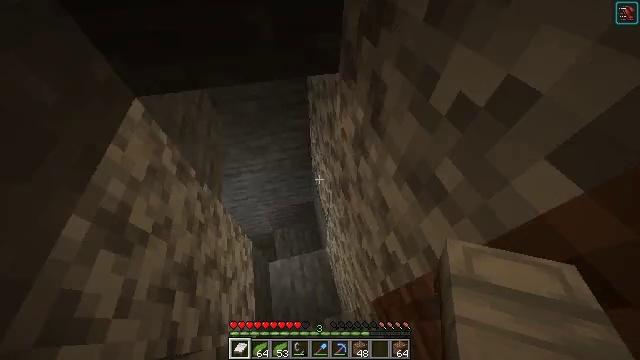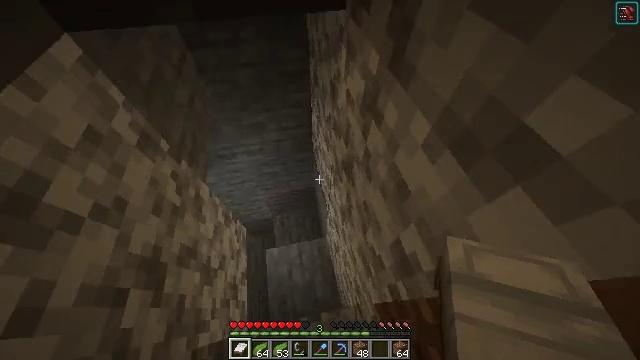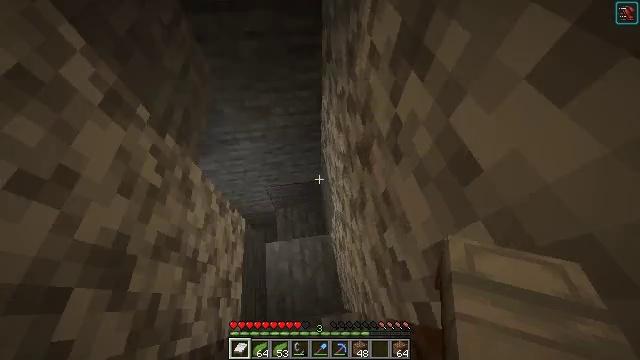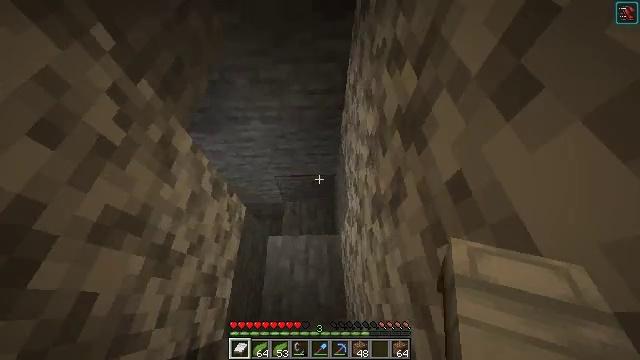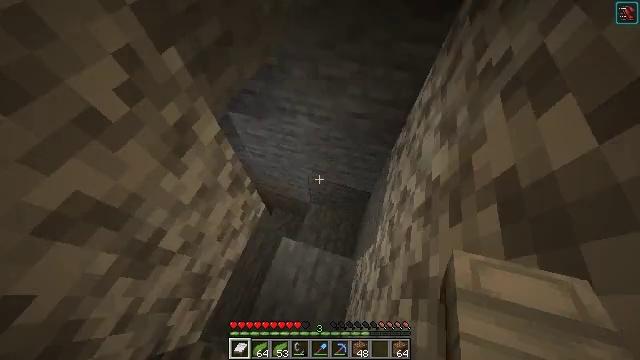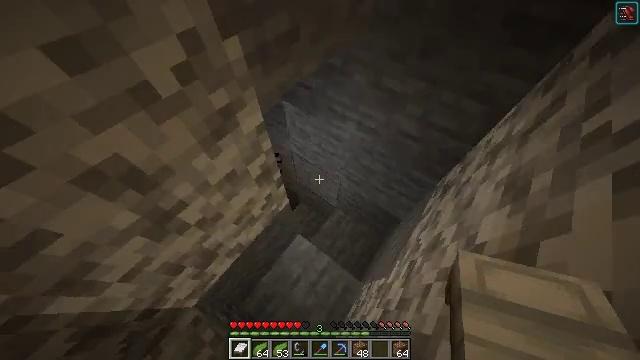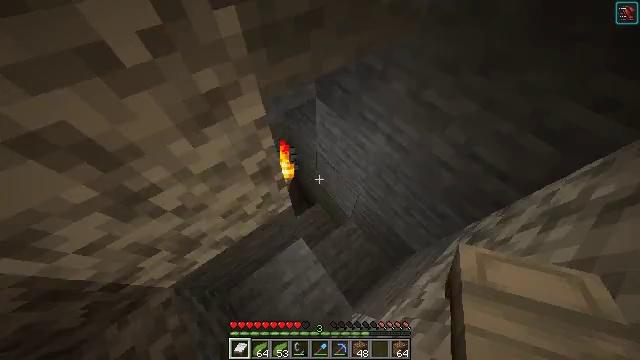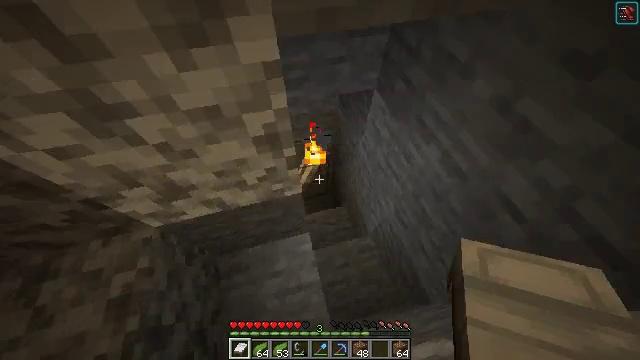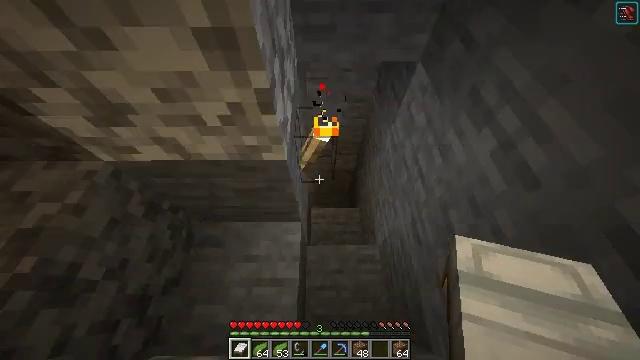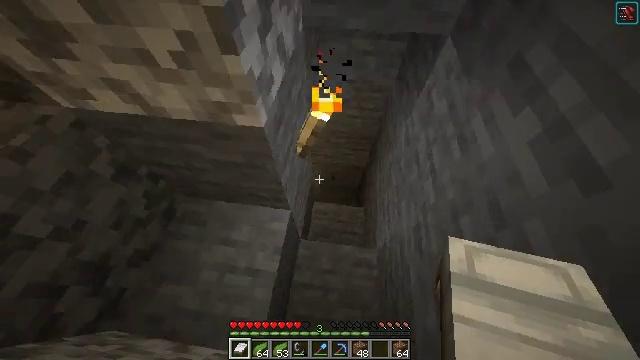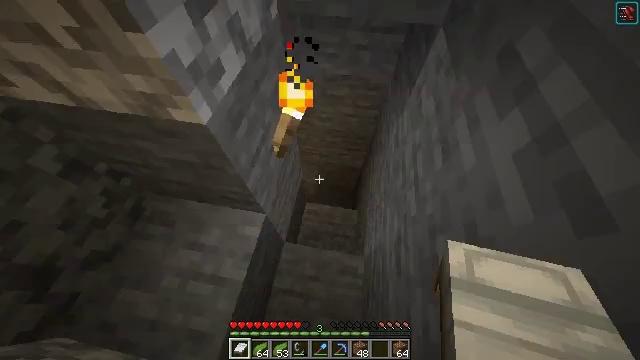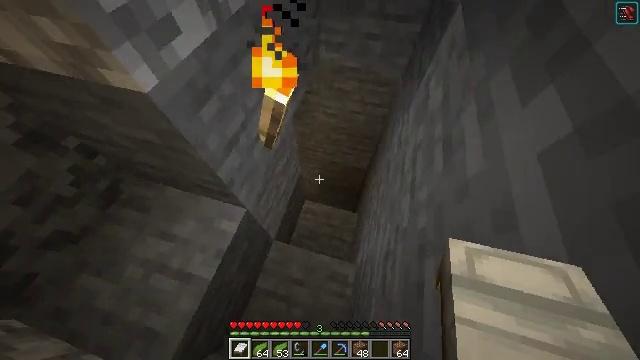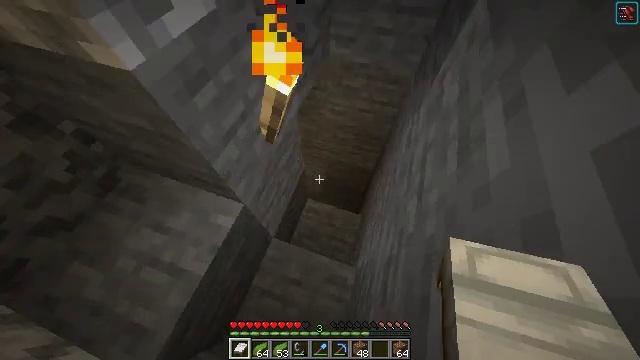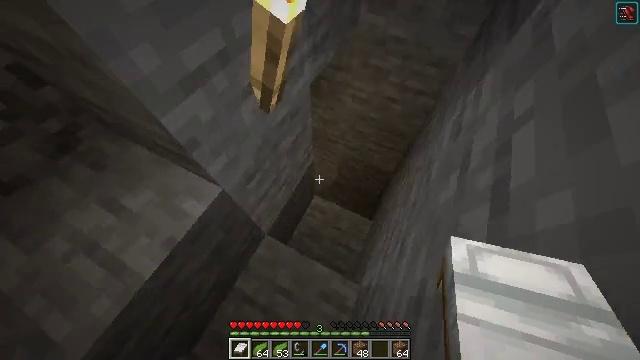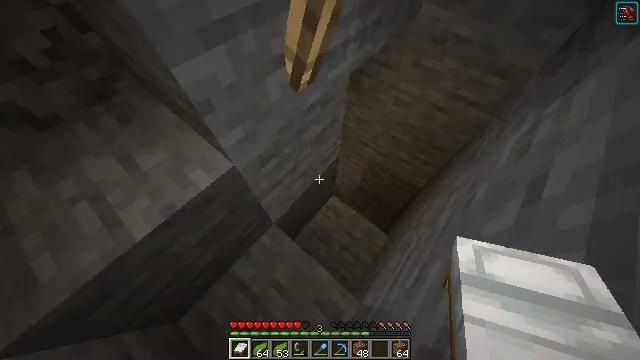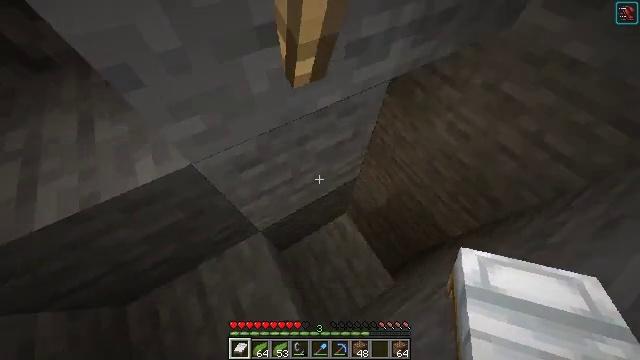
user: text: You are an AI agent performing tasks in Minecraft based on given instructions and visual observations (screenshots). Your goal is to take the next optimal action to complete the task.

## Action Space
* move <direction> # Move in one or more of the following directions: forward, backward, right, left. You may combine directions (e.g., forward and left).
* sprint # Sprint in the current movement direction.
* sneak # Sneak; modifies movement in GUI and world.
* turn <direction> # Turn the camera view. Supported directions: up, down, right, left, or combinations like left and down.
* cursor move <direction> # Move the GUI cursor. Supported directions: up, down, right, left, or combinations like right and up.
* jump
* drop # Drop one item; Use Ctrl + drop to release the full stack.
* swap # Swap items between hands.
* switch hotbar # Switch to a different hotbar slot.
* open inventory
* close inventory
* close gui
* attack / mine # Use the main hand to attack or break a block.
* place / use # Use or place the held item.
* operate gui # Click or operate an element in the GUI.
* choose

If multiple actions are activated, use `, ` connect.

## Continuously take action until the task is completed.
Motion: motion action
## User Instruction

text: Kill the slime.
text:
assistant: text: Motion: move forward and move right, turn left and down
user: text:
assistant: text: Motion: move forward and move right, turn left and down
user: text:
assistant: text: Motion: move forward and move right, turn left
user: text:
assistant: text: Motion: move forward and move right, turn left
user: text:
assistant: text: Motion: move forward and move right, turn left
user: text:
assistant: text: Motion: move forward and move right, turn left
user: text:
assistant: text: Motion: move forward and move right, turn left
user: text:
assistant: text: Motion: move forward and move right, turn left
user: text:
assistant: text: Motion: move forward and move right, turn left
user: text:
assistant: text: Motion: move forward and move right, turn left
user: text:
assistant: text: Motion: move forward and move right, turn left
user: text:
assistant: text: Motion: move forward and move right, turn left
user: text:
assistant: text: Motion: move forward and move right, turn left
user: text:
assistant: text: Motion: move forward and move right, turn left
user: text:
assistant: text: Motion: move forward and move right, turn left
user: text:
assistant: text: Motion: move forward and move right, turn left and up
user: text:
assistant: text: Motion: move forward and move right, turn left and up
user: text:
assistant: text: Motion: move forward and move right
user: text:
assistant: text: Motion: move forward and move right
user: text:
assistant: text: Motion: move forward and move right, turn right and down
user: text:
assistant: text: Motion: move forward and move right, turn right and down
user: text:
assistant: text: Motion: move forward and move right, turn down
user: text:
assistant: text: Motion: move forward and move right, turn left and down
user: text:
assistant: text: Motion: move forward and move right, turn left and down
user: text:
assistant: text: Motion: move forward and move right, turn left and down
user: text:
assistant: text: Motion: move forward and move right, turn left
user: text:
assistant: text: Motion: move forward and move right, turn left
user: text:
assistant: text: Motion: move forward and move right, turn left
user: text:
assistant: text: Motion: move forward and move right, turn left
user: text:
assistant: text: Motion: move forward and move right, turn left